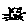
Label: cat